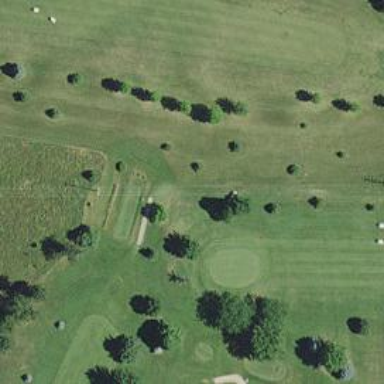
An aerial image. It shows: Path for both road and golf.